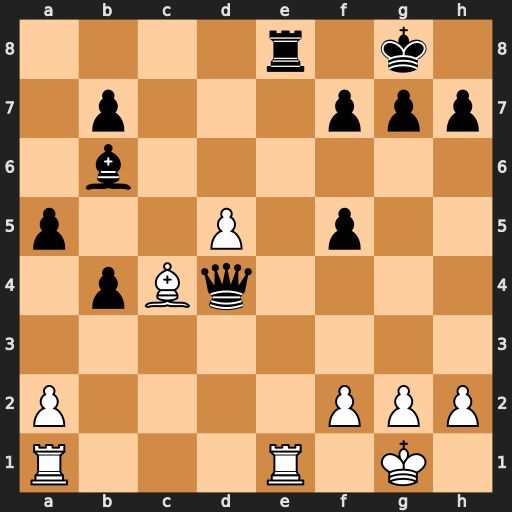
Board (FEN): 4r1k1/1p3ppp/1b6/p2P1p2/1pBq4/8/P4PPP/R3R1K1
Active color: w
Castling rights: -
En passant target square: -
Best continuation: Rxe8#